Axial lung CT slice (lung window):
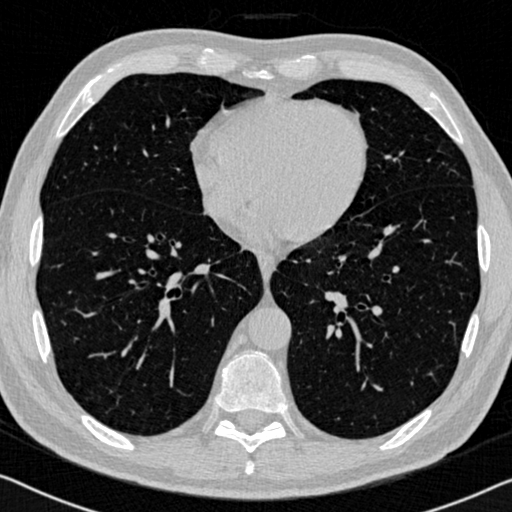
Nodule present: no